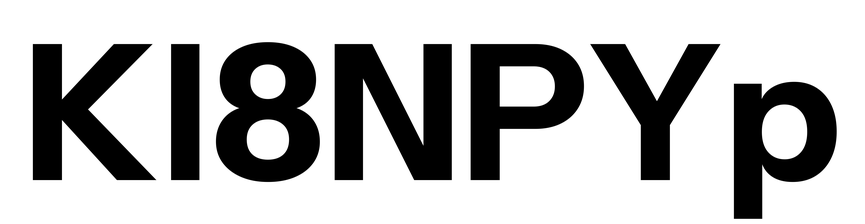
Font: InstrumentSans_Bold